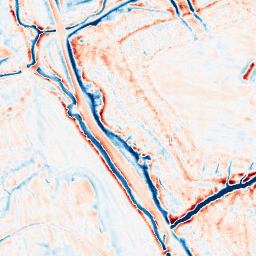
Category: edge_preserving
Decomposition family: bilateral
Decomposition parameters: d: 15
sigma_color: 75
sigma_space: 75
Upsampling method: lanczos
Upsampling parameters: scale: 4
Upsampling scale: 4